Question: I am creating an app, in which there's a functionality to select time (in hour and minutes). For which, I have created two listviews, one for selecting hour and other for selecting minute. Both listviews should have seven items visible. and then there are two textviews which should be aligned with 4th item's bottom. You can see the screenshot to understand it better.

The UI should look like the image. But, the problem is, the alignment changes with different screen resolutions. I tried to set different margins and sizes for different dpis (hdpi, mdpi, xhdpi, xxhdpi). But, still for some devices (e.g., S4) the views don't align and the listview shows top part of 8th item. I tested the app on emulators with diff. resolutions and it's working fine there.
The code in xml layout file :
'''
<RelativeLayout
android:id="@+id/linearLayout1"
android:layout_width="wrap_content"
android:layout_height="wrap_content"
android:layout_centerVertical="true"
android:layout_centerHorizontal="true"
android:visibility="visible">
<ListView
android:id="@+id/hourList"
android:layout_width="@dimen/timerListViewWidth"
android:layout_height="match_parent"
android:paddingBottom="63dp"
android:background="@null"
android:scrollbars="none"
android:divider="@null"
android:layout_centerVertical="true"
android:dividerHeight="0dp" >
</ListView>
<TextView
android:id="@+id/textView7"
android:layout_width="wrap_content"
android:layout_height="wrap_content"
android:text="hrs"
android:textColor="@color/white"
android:paddingBottom="@dimen/bottomPaddingListPostFix" <!-- diff. for diff. dpis-->
android:layout_toRightOf="@+id/hourList"
android:layout_centerVertical="true"
android:textAppearance="?android:attr/textAppearanceSmall" />
<ListView
android:id="@+id/minList"
android:layout_width="@dimen/timerListViewWidth"
android:layout_height="match_parent"
android:paddingBottom="63dp"
android:background="@null"
android:layout_toRightOf="@+id/textView7"
android:layout_marginLeft="10dp"
android:scrollbars="none"
android:layout_centerVertical="true"
android:divider="@null"
android:dividerHeight="0dp" >
</ListView>
<TextView
android:id="@+id/textView8"
android:layout_width="wrap_content"
android:layout_height="wrap_content"
android:text="min"
android:textColor="@color/white"
android:paddingBottom="@dimen/bottomPaddingListPostFix" <!-- diff. for diff. dpis-->
android:layout_toRightOf="@+id/minList"
android:layout_centerVertical="true"
android:textAppearance="?android:attr/textAppearanceSmall" />
</RelativeLayout>
'''
and the code for listview row :
'''
<?xml version="1.0" encoding="utf-8"?>
<LinearLayout xmlns:android="http://schemas.android.com/apk/res/android"
android:layout_width="match_parent"
android:layout_height="match_parent"
android:background="@null"
android:orientation="vertical"
android:duplicateParentState="true" >
<TextView
android:id="@+id/textView1"
android:layout_width="wrap_content"
android:layout_height="wrap_content"
android:layout_gravity="center_horizontal"
android:background="@null"
android:gravity="center_horizontal"
android:text="24"
android:textColor="@drawable/row_selector"
android:duplicateParentState="true"
android:textSize="@dimen/timerListViewItemTextSize" /> <!-- diff. for diff. dpis-->
</LinearLayout>
'''
Is it possible to manage this dynamically for all diff. screen sizes and resolutions? If yes, how can i achieve that?
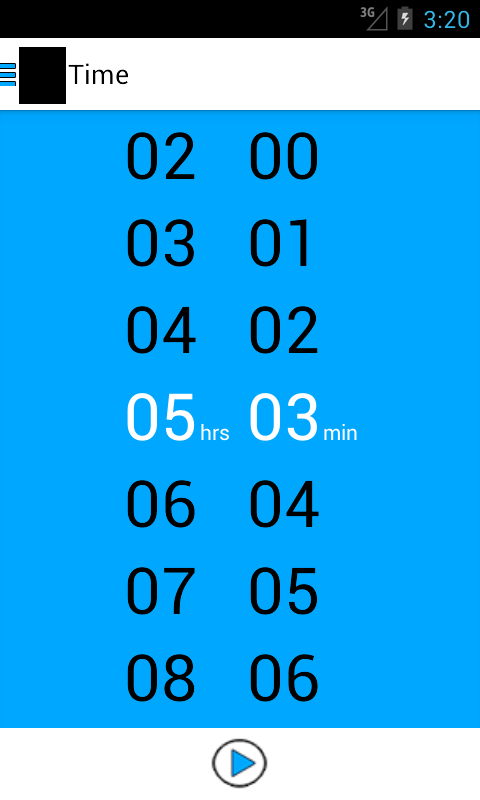
Answer: 1) Add two more custom listview , one for hrs and one for min
2) Disable Scrolling for those two listview using this code
In your CustomListView:
'''
@Override
public boolean dispatchTouchEvent(MotionEvent ev){
if(ev.getAction()==MotionEvent.ACTION_MOVE)
return true;
return super.dispatchTouchEvent(ev);
}
'''
Then ListView will react to clicks, but will not change scroll position.
3) And Use same logic to display hrs and min as you used for white color